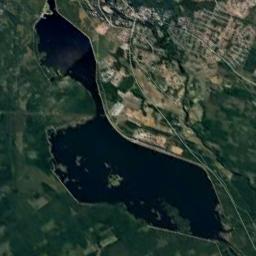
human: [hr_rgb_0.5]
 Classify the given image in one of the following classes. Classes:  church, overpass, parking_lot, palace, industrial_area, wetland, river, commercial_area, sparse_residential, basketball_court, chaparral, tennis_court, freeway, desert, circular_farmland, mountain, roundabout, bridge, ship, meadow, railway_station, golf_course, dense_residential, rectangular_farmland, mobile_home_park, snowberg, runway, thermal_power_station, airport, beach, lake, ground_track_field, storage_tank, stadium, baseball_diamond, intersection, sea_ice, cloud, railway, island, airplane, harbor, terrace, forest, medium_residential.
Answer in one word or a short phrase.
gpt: lake